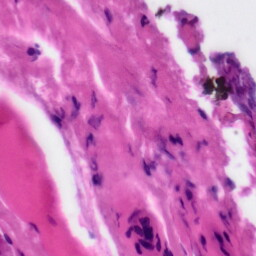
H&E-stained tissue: Tonsil